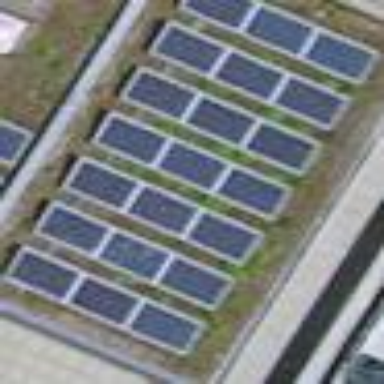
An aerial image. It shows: Solar photovoltaic panel generator.